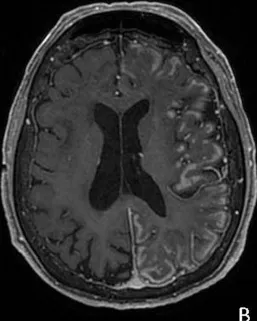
T1 post-contrast.
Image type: radiology (mri)